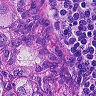
Metastatic tissue present: yes